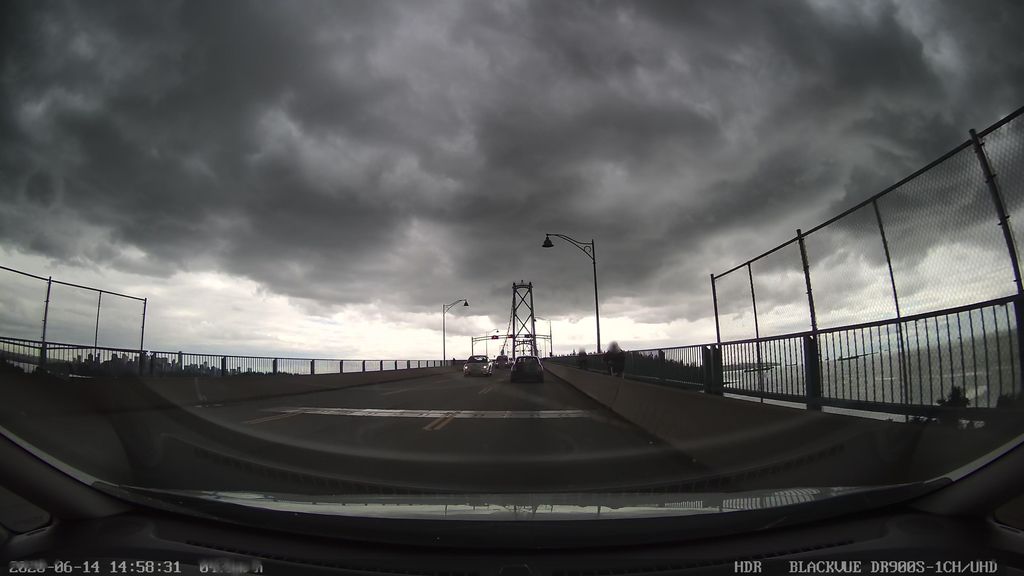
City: vancouver